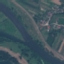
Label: River